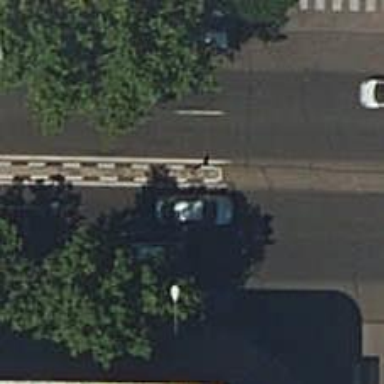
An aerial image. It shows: Footway crossing with traffic signals.